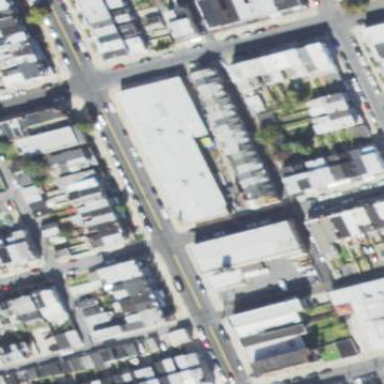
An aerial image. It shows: Building that serves as storage rental shop.